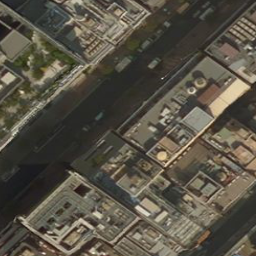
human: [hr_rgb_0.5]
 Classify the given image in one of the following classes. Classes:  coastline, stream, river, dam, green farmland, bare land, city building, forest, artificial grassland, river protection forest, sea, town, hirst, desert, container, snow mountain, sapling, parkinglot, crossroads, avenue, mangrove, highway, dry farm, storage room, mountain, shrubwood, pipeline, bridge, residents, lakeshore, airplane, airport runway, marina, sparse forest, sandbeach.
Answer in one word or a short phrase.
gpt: city building